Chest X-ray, PA view. Patient: 63 years old, sex M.
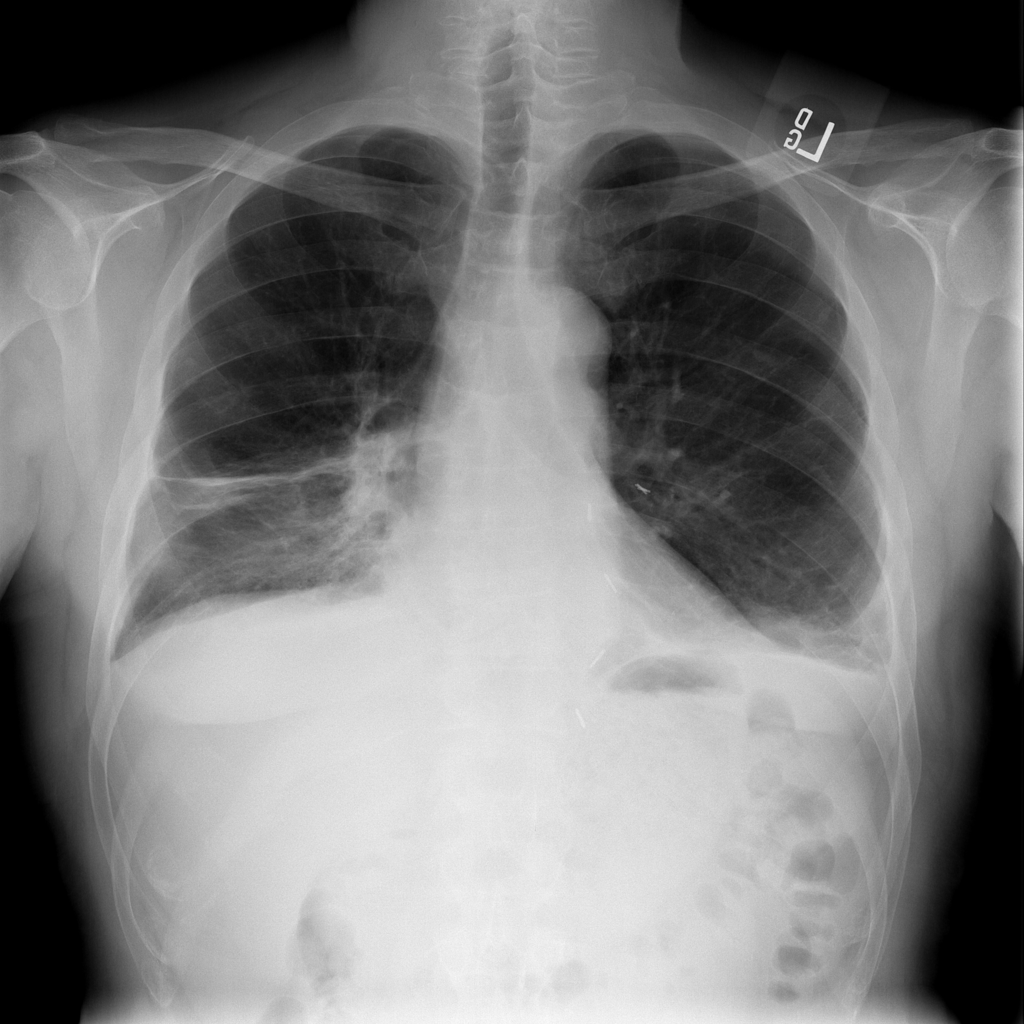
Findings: Effusion